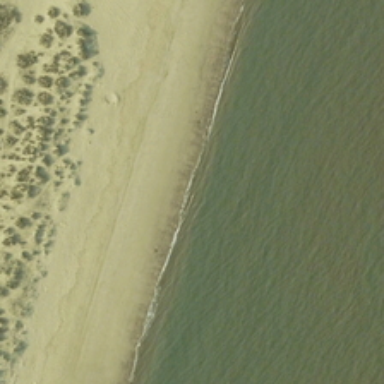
A lot of plants are planted on the beach .